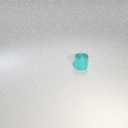
small cyan metal cylinder